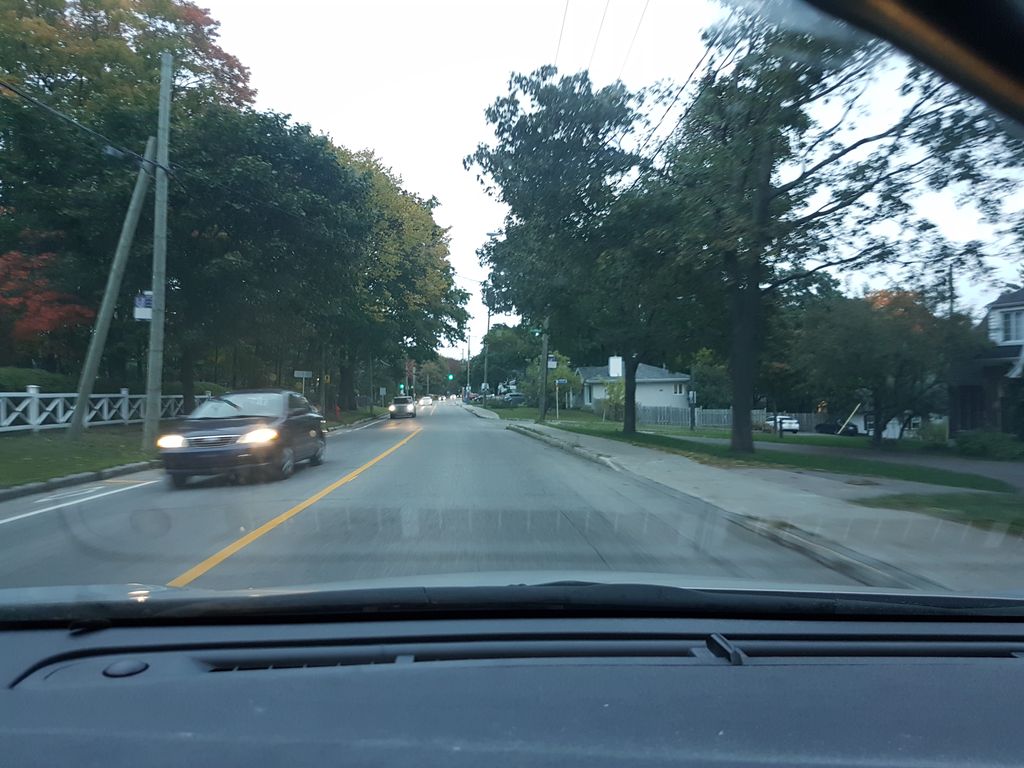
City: quebec_city